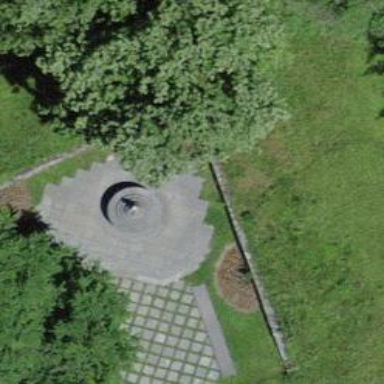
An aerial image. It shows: Historic memorial.